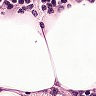
Metastatic tissue present: no